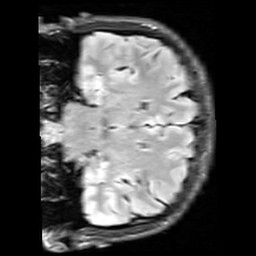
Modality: FLAIR
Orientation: coronal
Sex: male
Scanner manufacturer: siemens
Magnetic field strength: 3 T
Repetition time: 10 s
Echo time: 0.09 s